Interaction volume radius: 5 \u00c5
Interaction volume height: 20 \u00c5
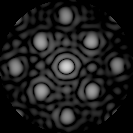
Disorder parameter: 0.2234